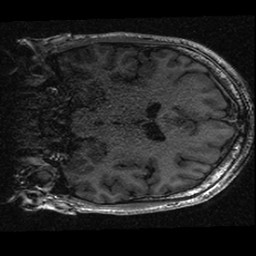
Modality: T1w
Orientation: coronal
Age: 19
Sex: male